Question: I'm having an alignment issue with radio buttons. I want three columns of form elements. For some reason, when I add radio buttons to the form, they appear to take up space for a new column on the left. I was hoping for a simple grid layout with each cell having equal size. That doesn't appear to be the case. Any suggestions would be greatly appreciated!

Here is part of my code:
'''
self._mode_state = StringVar()
self._mode_radio_timelapse = Radiobutton(self, text="Timelapse", command=self._transition(), value=self._timelapse_mode, variable=self._mode_state)
self._mode_radio_continuous = Radiobutton(self, text="Continuous", command=self._transition(), value=self._continuous_mode, variable=self._mode_state)
self._mode_radio_ramphold = Radiobutton(self, text="Ramp and Hold", command=self._transition(), value=self._ramp_hold_mode, variable=self._mode_state)
self._mode_radio_timelapse.grid(row=0, column=0, pady=10)
self._mode_radio_continuous.grid(row=0, column=1, pady=10)
self._mode_radio_ramphold.grid(row=0, column=2, pady=10)
image_set_label = Label(text="Image Set Type: ")
image_set_label.grid(row=1, column=0, pady=10)
self._image_set_type = Entry()
self._image_set_type.insert(0, "Ramp")
self._image_set_type.grid(row=1, column=1, pady=10, columnspan=2)
'''
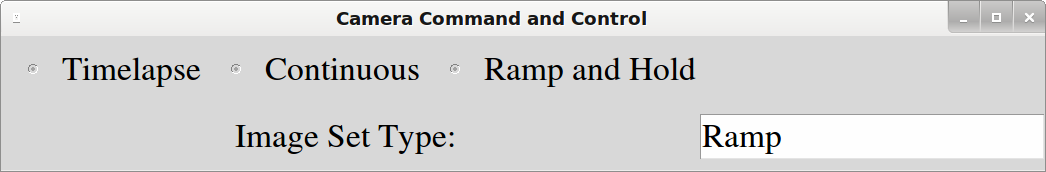
Answer: The widgets are not all on the same grid. The radio buttons are specifically set with a parent of 'self', but your 'Label' and 'Entry' widgets are not created with any parent so the parent defaults to the root object.
Here's the fix:
'''
image_set_label = Label(self, text="Image Set Type: ") # made self parent
image_set_label.grid(row=1, column=0, pady=10)
self._image_set_type = Entry(self) # made self parent
self._image_set_type.insert(0, "Ramp")
self._image_set_type.grid(row=1, column=1, pady=10, columnspan=2)
'''